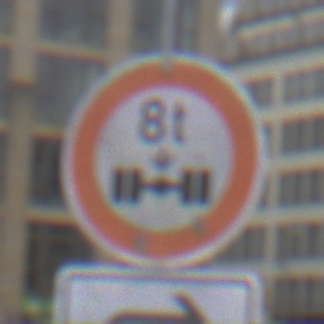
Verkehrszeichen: TatsaechlicheAchslast
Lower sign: RichtungsangabeDurchPfeile5
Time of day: Midday
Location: Outdoor (Urban)
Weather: Overcast
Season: NotSpecified
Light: Natural